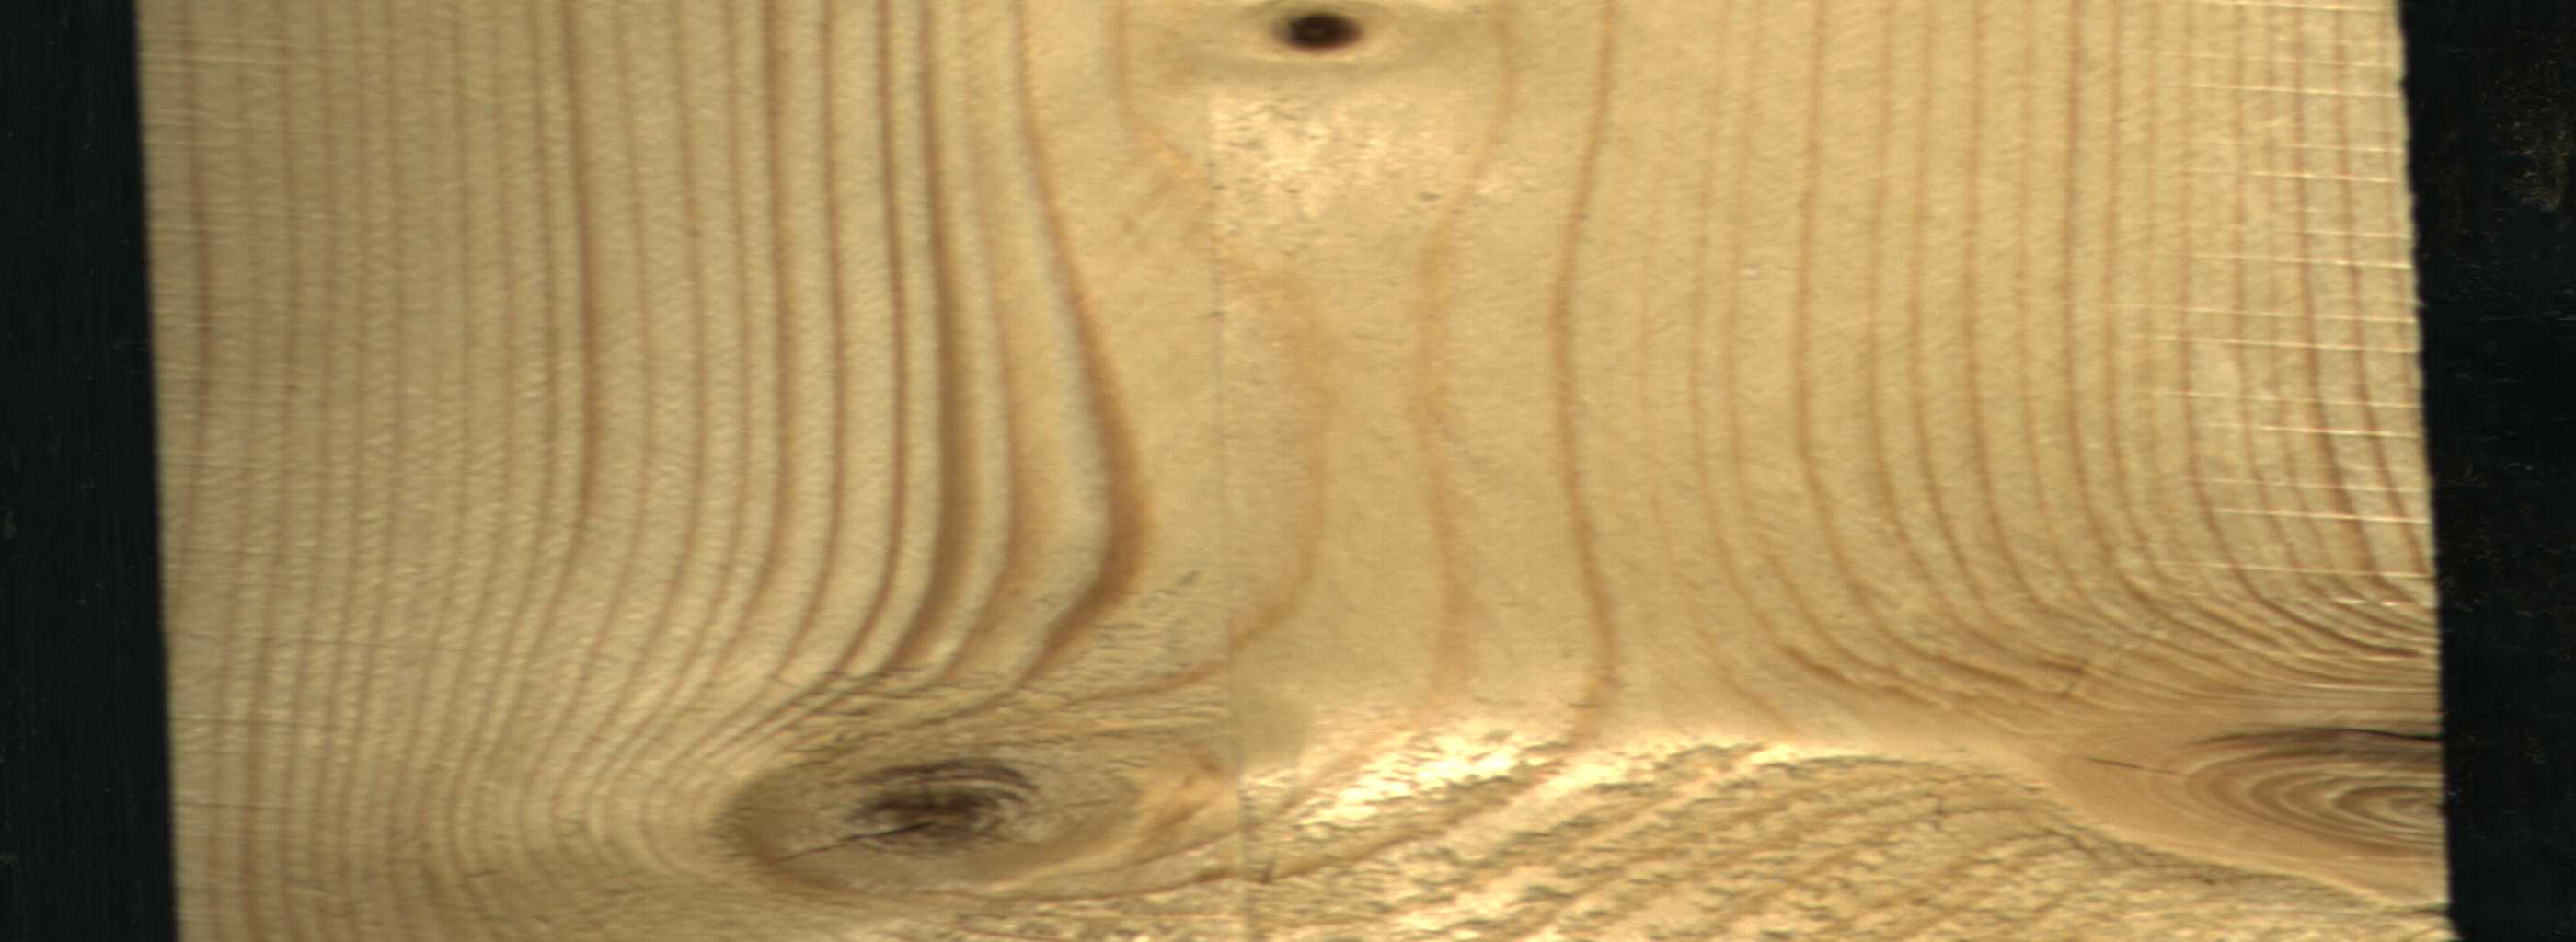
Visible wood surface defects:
knot_with_crack
Dead_Knot
Live_Knot